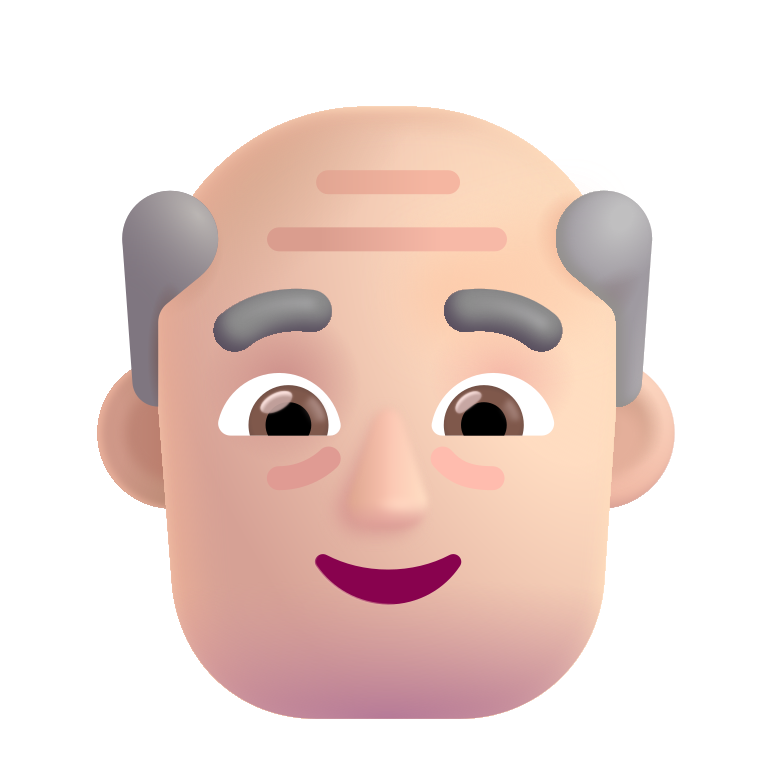
old man color light